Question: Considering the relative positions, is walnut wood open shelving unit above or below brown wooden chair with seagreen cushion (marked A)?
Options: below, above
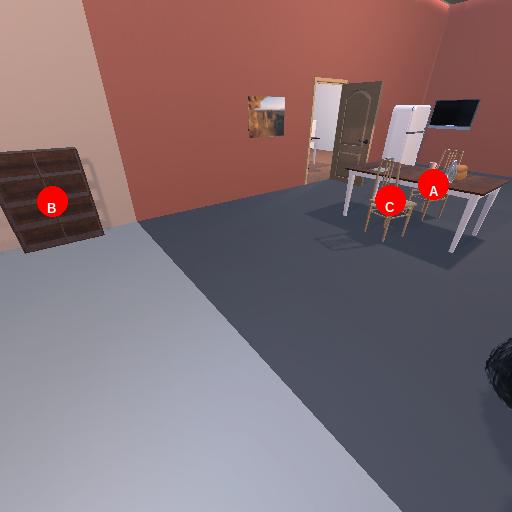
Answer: below